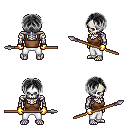
a pixel art fantasy rpg character, male body template, skeleton, brown pirate shirt, white pants, gray parted hairstyle, gold gloves, spear, four views (front, back, left, right), 2x2 character sprite sheet, small pixel art, hard edges, no anti-aliasing